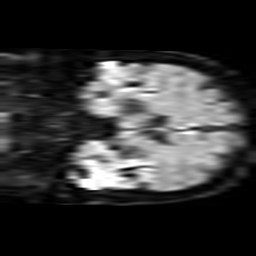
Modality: TRACE
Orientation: coronal
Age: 69
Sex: male
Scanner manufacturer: philips
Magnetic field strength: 3 T
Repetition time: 3.334 s
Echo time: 0.076 s